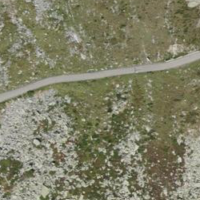
EUNIS habitat code: 31
Species observed at this site:
Dactylorhiza viridis